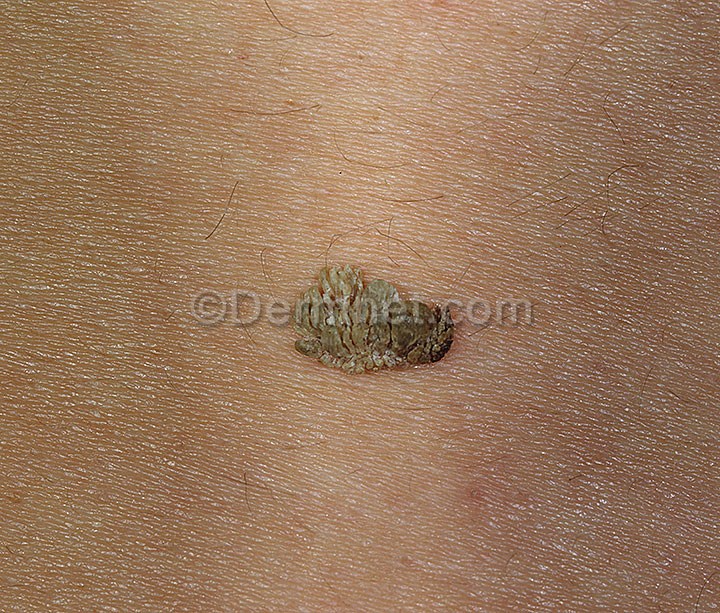
Disease: Seborrheic Keratoses and other Benign Tumors